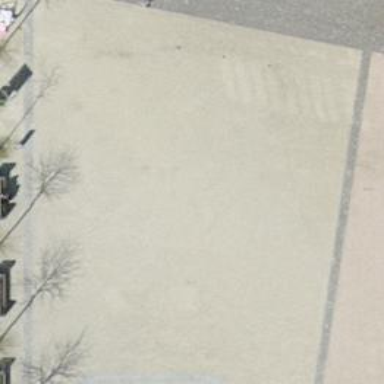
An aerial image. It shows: Fountain.